Question: I created a project spring + tiles but I always get this error.I have read many guides but can not seem to solve the problem. Where am I doing wrong?Thanks

tiles.xml
'''
<?xml version="1.0" encoding="ISO-8859-1" ?>
<!DOCTYPE tiles-definitions PUBLIC
"-//Apache Software Foundation//DTD Tiles Configuration 3.0//EN"
"http://tiles.apache.org/dtds/tiles-config_3_0.dtd">
<tiles-definitions>
<definition name="template" template="/WEB-INF/tiles/classic.jsp">
<put-attribute name="title" value="Tiles tutorial homepage" />
<put-attribute name="header" value="/WEB-INF/tiles/banner.jsp" />
<put-attribute name="menu" value="/WEB-INF/tiles/common_menu.jsp" />
<put-attribute name="body" value="/WEB-INF/tiles/home_body.jsp" />
<put-attribute name="footer" value="/WEB-INF/tiles/credits.jsp" />
</definition>
<definition name="home" extends="template">
<put-attribute name="content" value="/WEB-INF/jsp/index.jsp"/>
</definition>
</tiles-definitions>
'''
web.xml
'''
<?xml version="1.0" encoding="UTF-8"?>
<web-app xmlns:xsi="http://www.w3.org/2001/XMLSchema-instance" xmlns="http://java.sun.com/xml/ns/javaee" xsi:schemaLocation="http://java.sun.com/xml/ns/javaee http://java.sun.com/xml/ns/javaee/web-app_3_0.xsd" id="WebApp_ID" version="3.0">
<display-name>SpringMVCTiles</display-name>
<servlet>
<servlet-name>hellotiles</servlet-name>
<servlet-class>
org.springframework.web.servlet.DispatcherServlet
</servlet-class>
<load-on-startup>1</load-on-startup>
</servlet>
<servlet-mapping>
<servlet-name>hellotiles</servlet-name>
<url-pattern>/</url-pattern>
</servlet-mapping>
</web-app>
'''
hellotiles-servlet.xml
'''
<?xml version="1.0" encoding="UTF-8"?>
<beans xmlns="http://www.springframework.org/schema/beans"
xmlns:xsi="http://www.w3.org/2001/XMLSchema-instance"
xmlns:context="http://www.springframework.org/schema/context"
xmlns:mvc="http://www.springframework.org/schema/mvc"
xsi:schemaLocation="http://www.springframework.org/schema/beans http://www.springframework.org/schema/beans/spring-beans-4.1.xsd
http://www.springframework.org/schema/context http://www.springframework.org/schema/context/spring-context-4.1.xsd
http://www.springframework.org/schema/mvc http://www.springframework.org/schema/mvc/spring-mvc-4.1.xsd">
<context:component-scan base-package="coreservlets"/>
<bean id="viewResolver" class="org.springframework.web.servlet.view.UrlBasedViewResolver">
<property name="viewClass" value="org.springframework.web.servlet.view.tiles3.TilesView"/>
</bean>
<bean class="org.springframework.web.servlet.view.tiles3.TilesConfigurer" >
<property name="definitions">
<list>
<value>/WEB-INF/tiles.xml</value>
</list>
</property>
</bean>
</beans>
'''
HelloController.java
'''
package coreservlets;
import org.springframework.stereotype.Controller;
import org.springframework.ui.ModelMap;
import org.springframework.web.bind.annotation.RequestMapping;
import org.springframework.web.bind.annotation.RequestMethod;
@Controller
public class HelloController {
@RequestMapping(value="/hello",method=RequestMethod.GET)
public String stampaHello(ModelMap model){
model.addAttribute("messaggio","Ciao scusate il ritardo");
return "hello";
}//stampaHello
@RequestMapping(value="/",method=RequestMethod.GET)
public String visualizzaIndex(){
return "index";
}//visualizzaIndex
}//HelloController
'''
hello.jsp
'''
<%@ page language="java" contentType="text/html; charset=ISO-8859-1"
pageEncoding="ISO-8859-1"%>
<!DOCTYPE html PUBLIC "-//W3C//DTD HTML 4.01 Transitional//EN" "http://www.w3.org/TR/html4/loose.dtd">
<html>
<head>
<meta http-equiv="Content-Type" content="text/html; charset=ISO-8859-1">
<title>Insert title here</title>
</head>
<body>
<h1>${messaggio}</h1>
</body>
</html>
'''
index.jsp
'''
<%@ page language="java" contentType="text/html; charset=ISO-8859-1"
pageEncoding="ISO-8859-1"%>
<!DOCTYPE html PUBLIC "-//W3C//DTD HTML 4.01 Transitional//EN" "http://www.w3.org/TR/html4/loose.dtd">
<html>
<head>
<meta http-equiv="Content-Type" content="text/html; charset=ISO-8859-1">
<title>Insert title here</title>
</head>
<body>
<a href="/SpringMVCTiles/hello">Stampa ciao</a>
</body>
</html>
'''
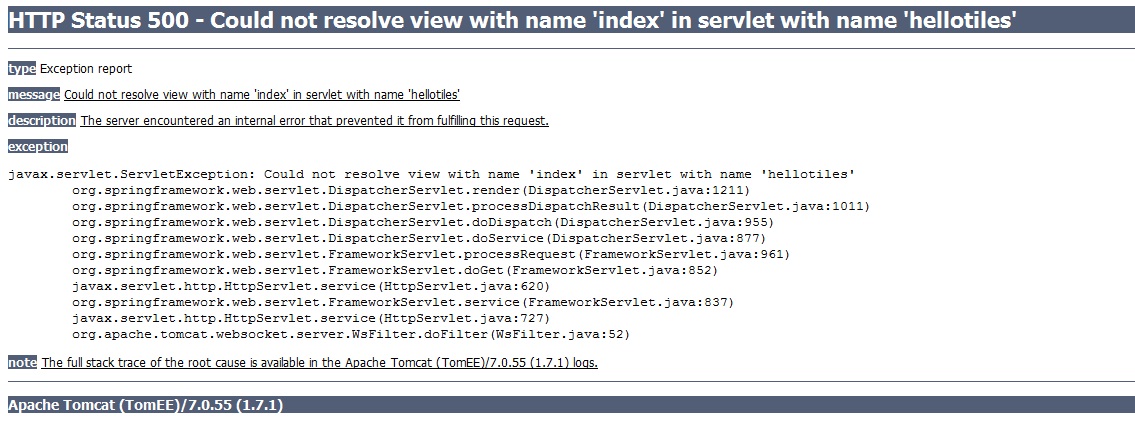
Answer: What 'ViewResolver' should handle the 'index' name?. It has not been defined on . so has sense the error
Your '@Controller' return two , they are and , but your definition has only one and it is